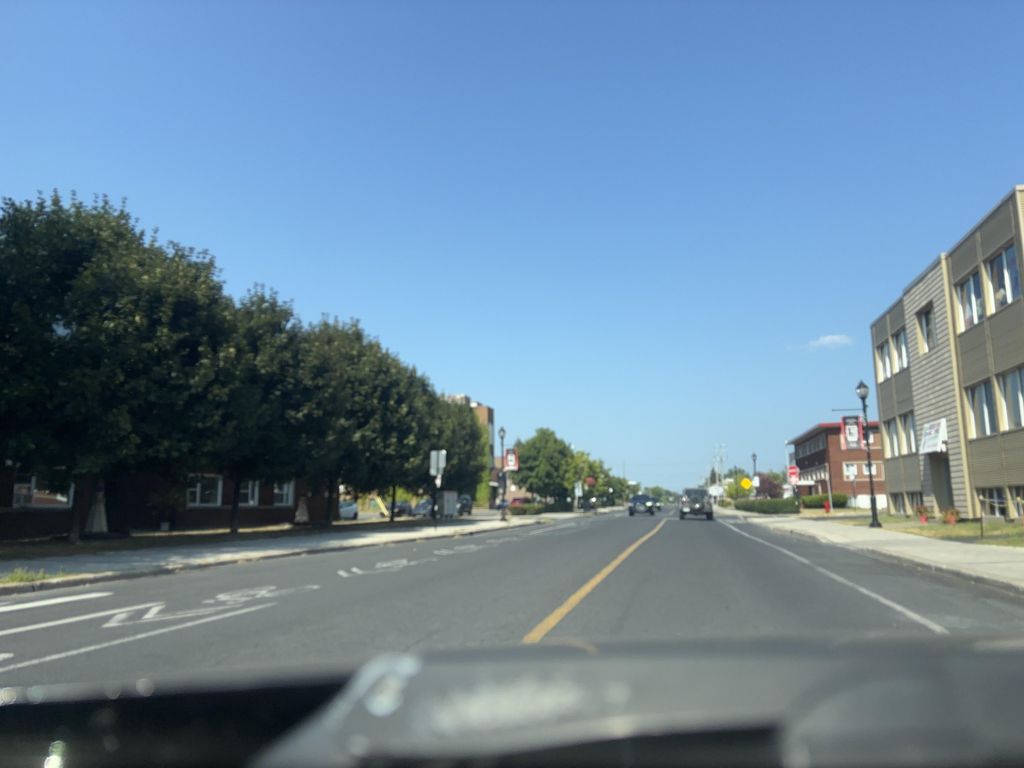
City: montreal